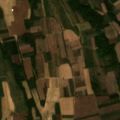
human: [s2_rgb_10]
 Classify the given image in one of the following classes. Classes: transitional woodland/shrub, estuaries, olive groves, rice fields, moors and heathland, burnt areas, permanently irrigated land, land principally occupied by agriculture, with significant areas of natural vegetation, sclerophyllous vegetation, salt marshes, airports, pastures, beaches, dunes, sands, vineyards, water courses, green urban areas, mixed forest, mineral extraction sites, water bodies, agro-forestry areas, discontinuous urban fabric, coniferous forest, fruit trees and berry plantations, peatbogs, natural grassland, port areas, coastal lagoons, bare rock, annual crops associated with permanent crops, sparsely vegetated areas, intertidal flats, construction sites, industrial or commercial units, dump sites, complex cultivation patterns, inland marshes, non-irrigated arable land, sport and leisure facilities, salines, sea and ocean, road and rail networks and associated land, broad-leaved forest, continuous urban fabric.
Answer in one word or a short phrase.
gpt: non-irrigated arable land, fruit trees and berry plantations, complex cultivation patterns, land principally occupied by agriculture, with significant areas of natural vegetation